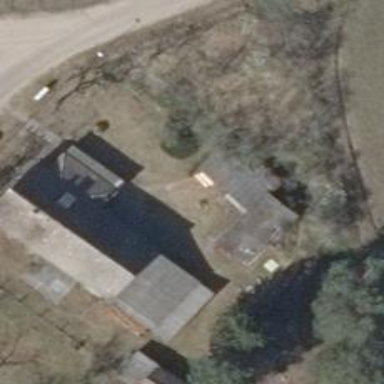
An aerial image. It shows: Grey house with flat roof.